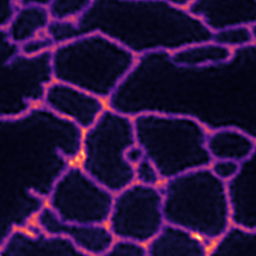
Label: Super-resolution ER image